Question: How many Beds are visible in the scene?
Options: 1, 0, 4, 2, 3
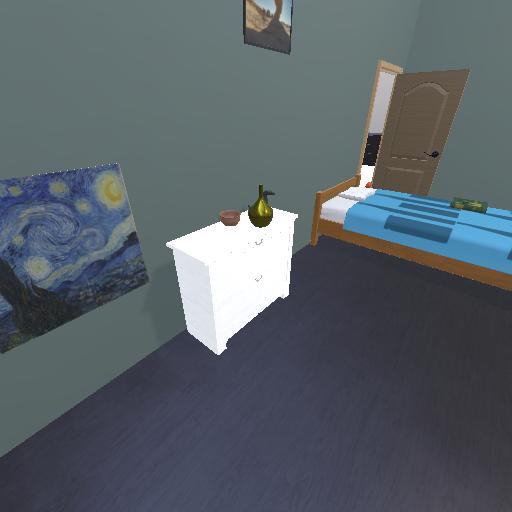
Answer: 1